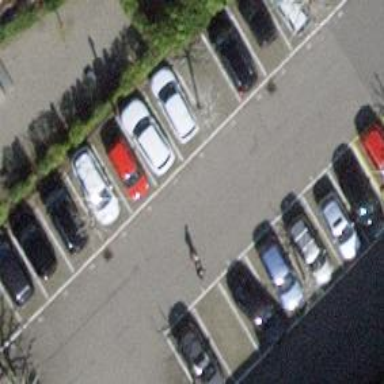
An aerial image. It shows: Car sharing facility.